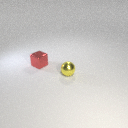
small red metal cube to the left of small yellow metal sphere